Field crop: tomato
Growth stage: 2
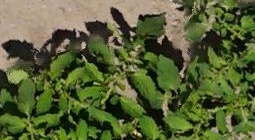
Species: tomato